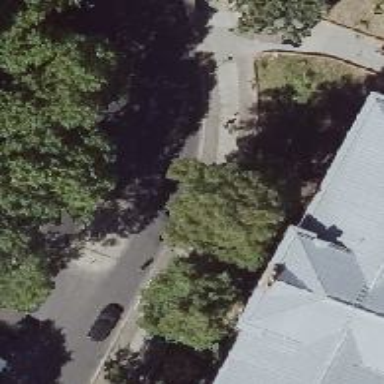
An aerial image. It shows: Residential road with asphalt surface. There are sidewalks on both sides and bicycle road. The left sidewalk has asphalt surface as well.